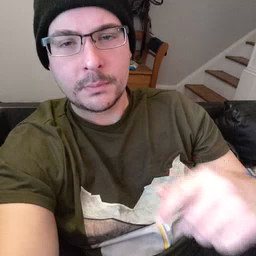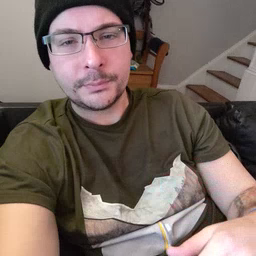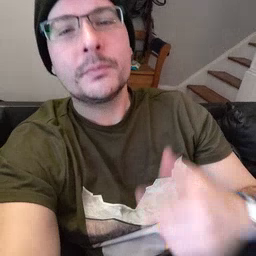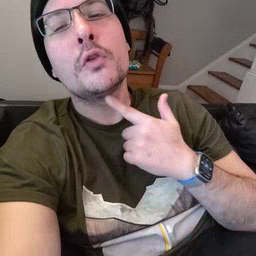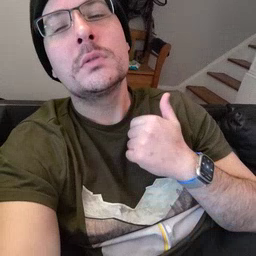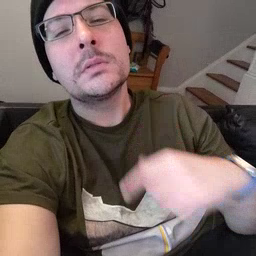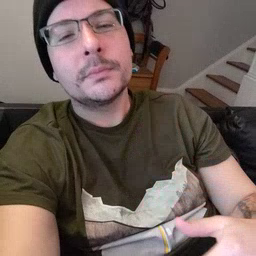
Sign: thirsty